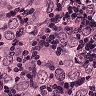
Metastatic tissue present: yes